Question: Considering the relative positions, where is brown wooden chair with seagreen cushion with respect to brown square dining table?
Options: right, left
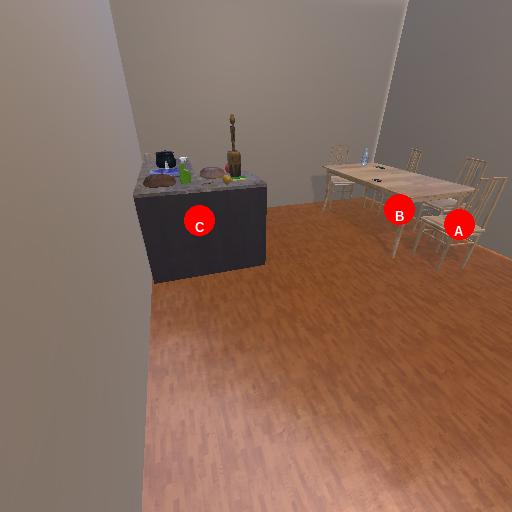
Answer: right